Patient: sex M, age 69
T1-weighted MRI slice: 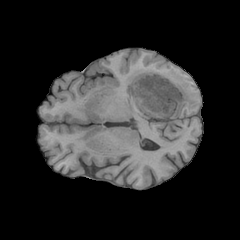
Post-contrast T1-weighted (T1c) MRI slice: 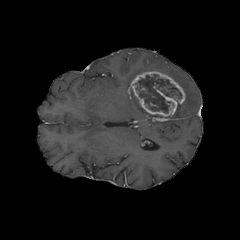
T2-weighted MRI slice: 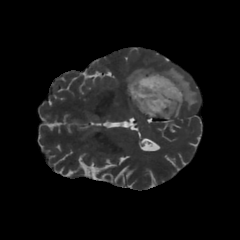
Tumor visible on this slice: yes
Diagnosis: Glioblastoma, IDH-wildtype
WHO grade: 4